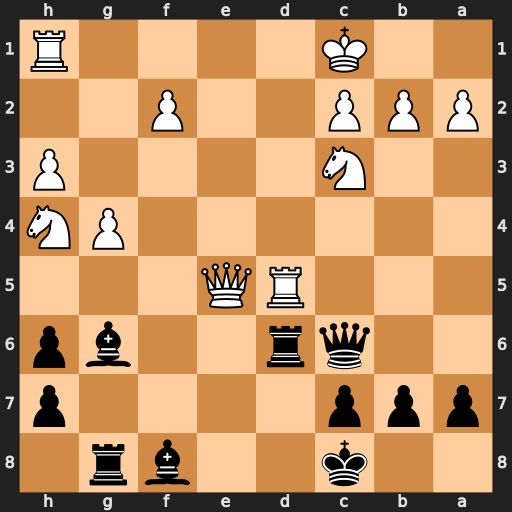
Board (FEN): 2k2br1/ppp4p/2qr2bp/3RQ3/6PN/2N4P/PPP2P2/2K4R
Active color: b
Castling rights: -
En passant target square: -
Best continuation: Bg7 Nxg6 hxg6 Qe7 Rxd5 Nxd5 Qxd5